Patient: sex F, age 39
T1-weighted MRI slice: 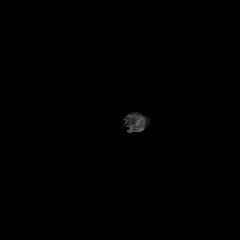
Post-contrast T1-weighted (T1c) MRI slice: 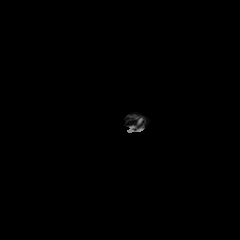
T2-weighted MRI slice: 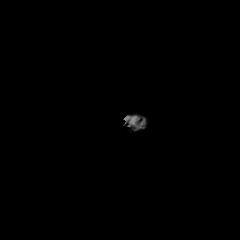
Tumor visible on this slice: no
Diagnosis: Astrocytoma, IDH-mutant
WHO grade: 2